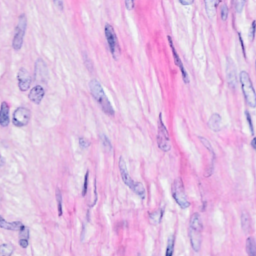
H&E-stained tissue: Breast